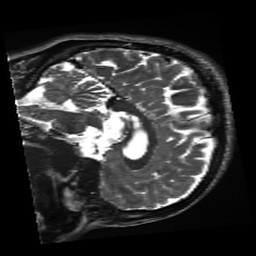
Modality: inplaneT2
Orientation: sagittal
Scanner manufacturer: siemens
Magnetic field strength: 3 T
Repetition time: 11 s
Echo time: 0.059 s